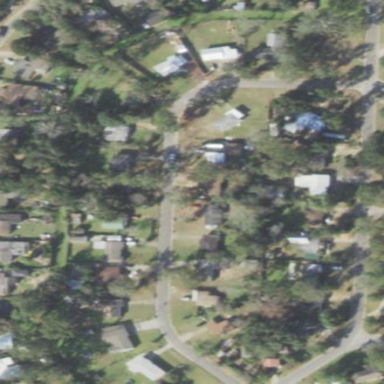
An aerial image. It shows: This residential area consists of single-family homes.